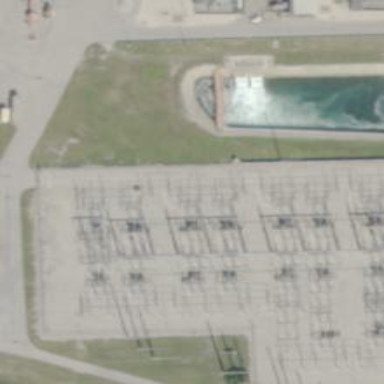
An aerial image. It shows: Switch used for power control.